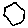
Label: hexagon